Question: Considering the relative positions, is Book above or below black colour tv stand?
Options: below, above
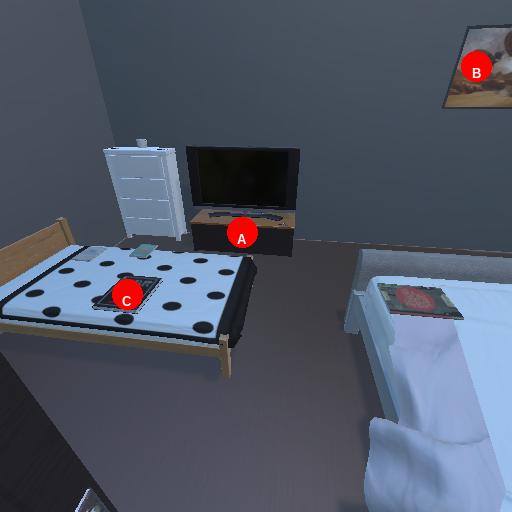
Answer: below